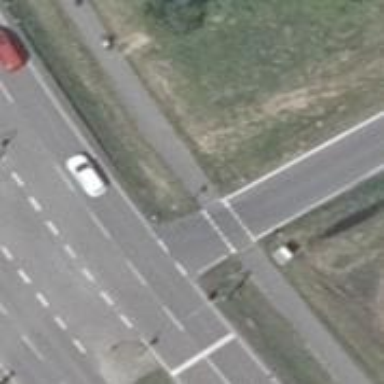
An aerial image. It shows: Crossing with traffic signals.